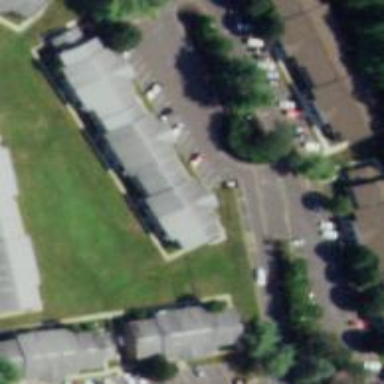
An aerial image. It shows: Living street.